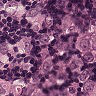
Metastatic tissue present: yes